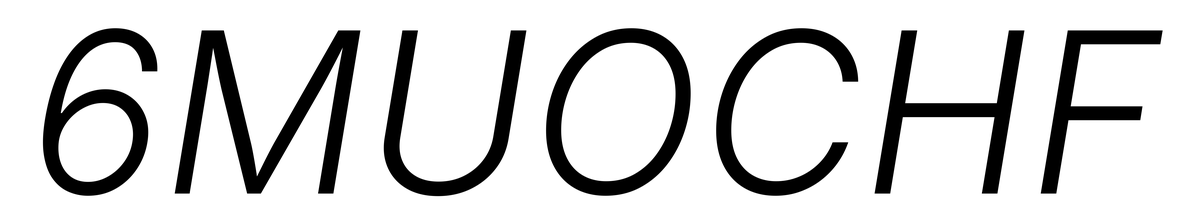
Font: Inter-Italic_Light_Italic